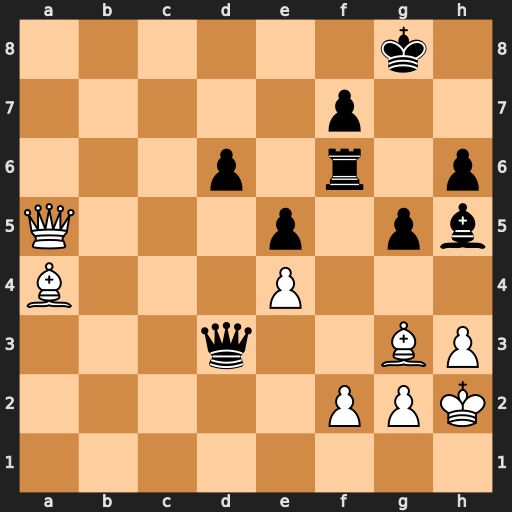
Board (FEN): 6k1/5p2/3p1r1p/Q3p1pb/B3P3/3q2BP/5PPK/8
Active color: w
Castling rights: -
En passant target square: -
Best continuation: Qd8+ Kh7 Qxf6